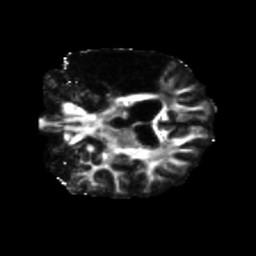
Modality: FA
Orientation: coronal
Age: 51
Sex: male
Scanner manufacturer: siemens
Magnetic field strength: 3 T
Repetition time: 5.47 s
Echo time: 0.0854 s